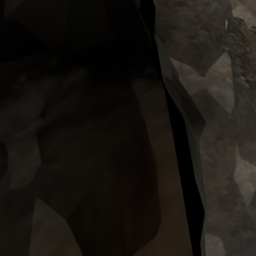
Label: nature